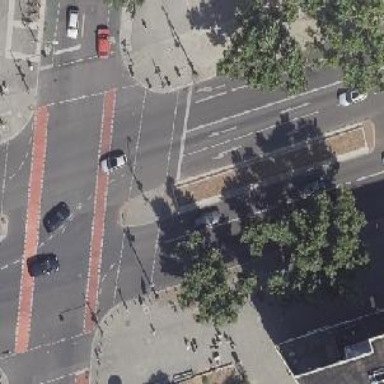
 there is shared bus and cycle lane with parking lane."